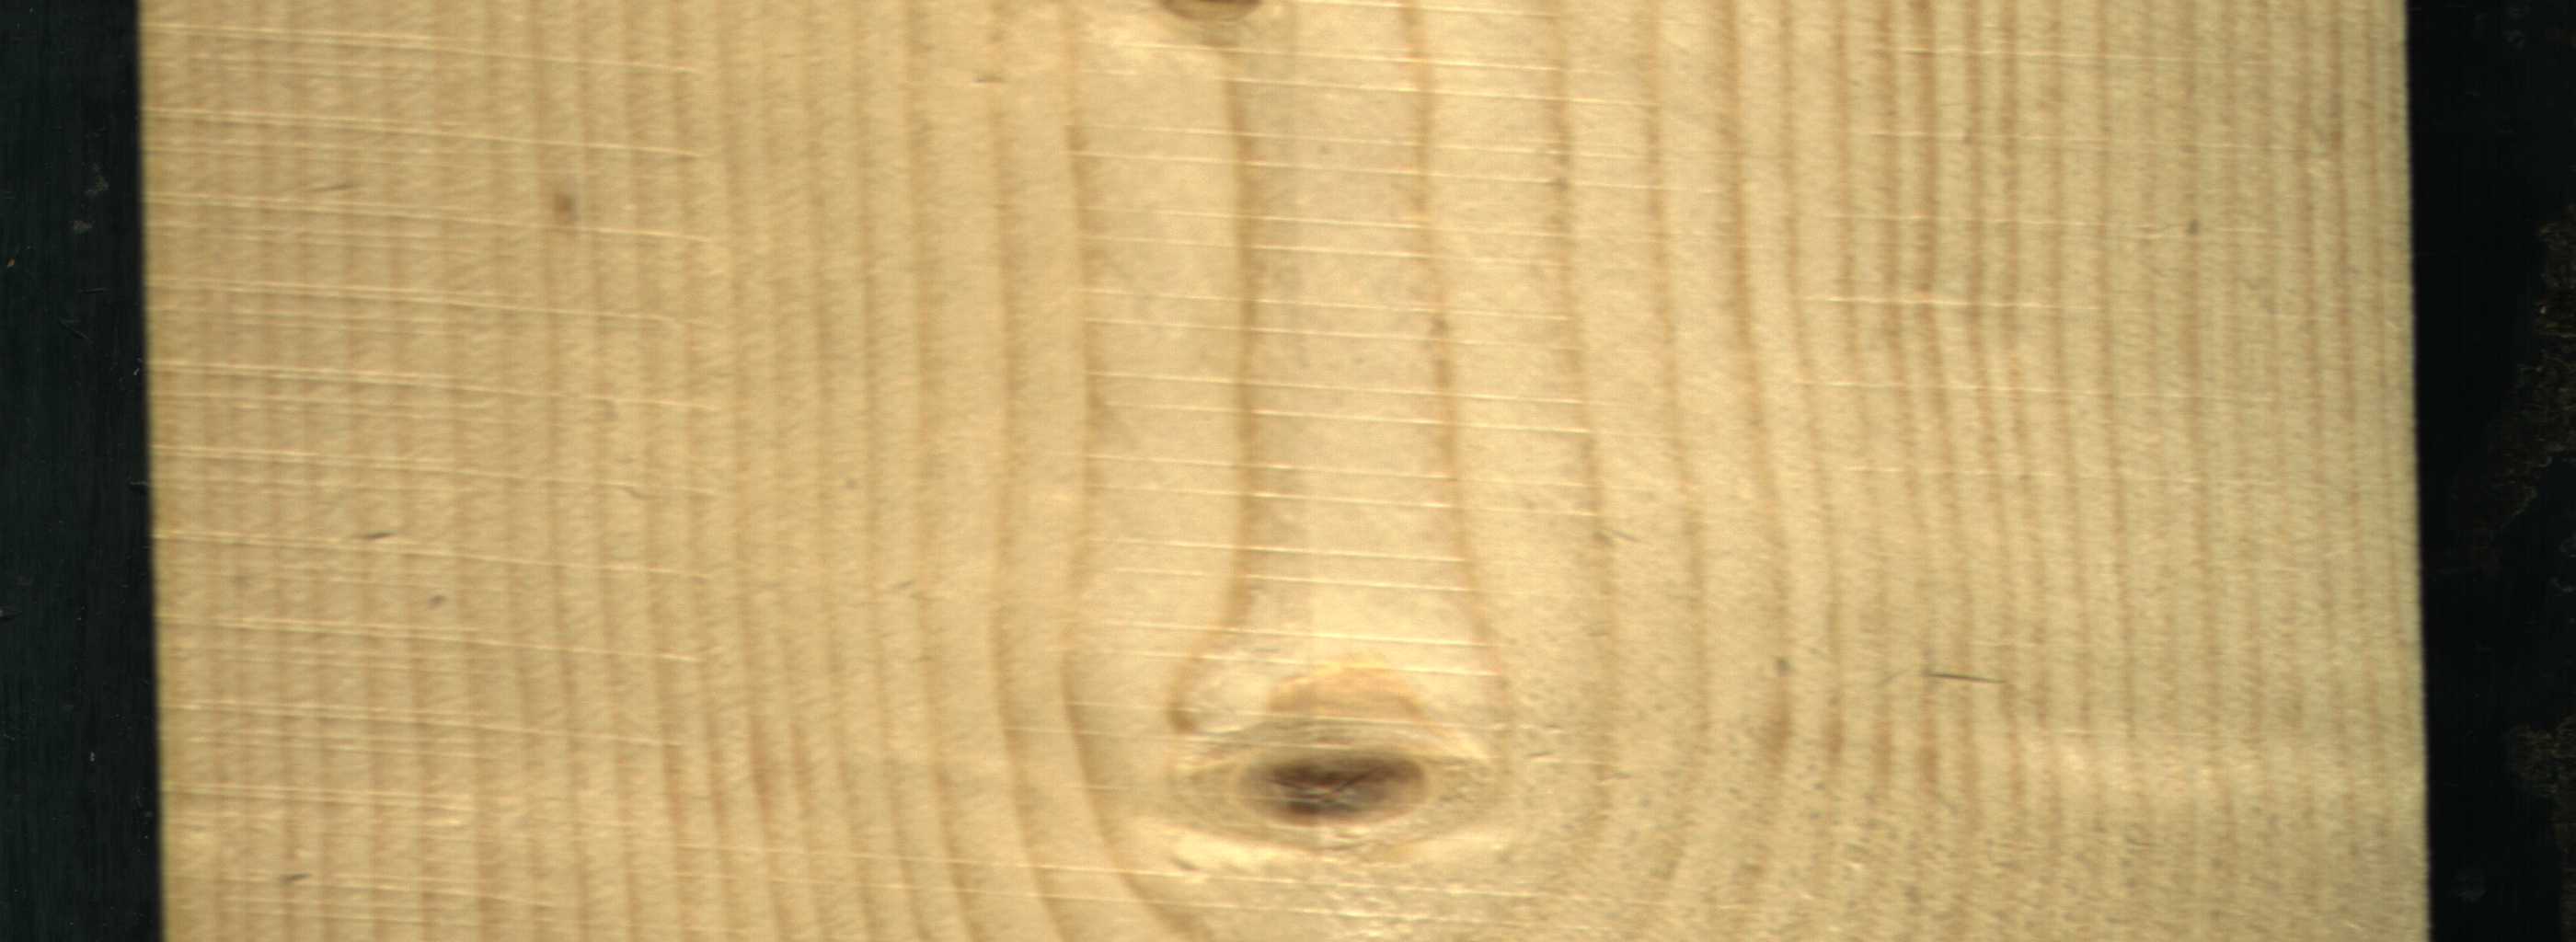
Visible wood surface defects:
Live_Knot
Live_Knot